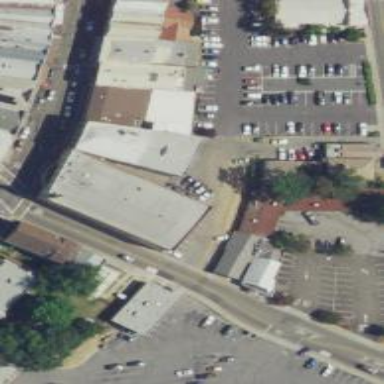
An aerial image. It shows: Cinema building.